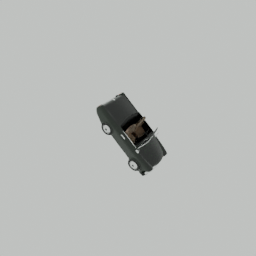
Label: mechanical